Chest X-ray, AP view. Patient: 44 years old, sex M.
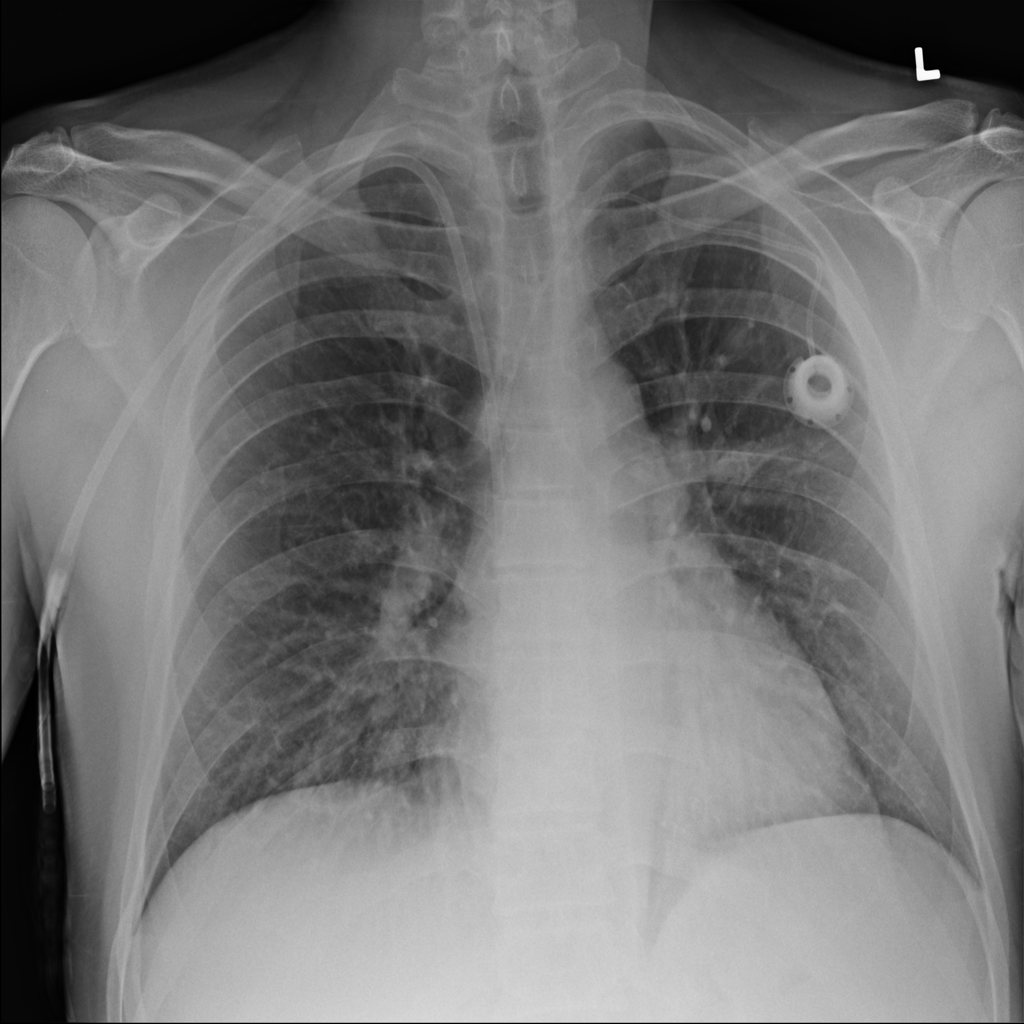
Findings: Atelectasis, Nodule